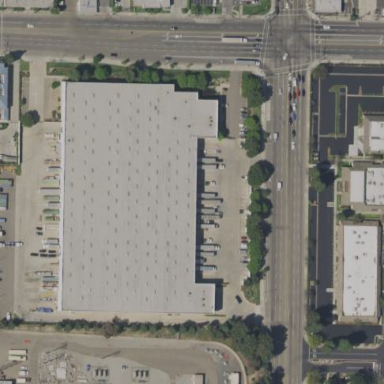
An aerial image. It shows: Commercial building.